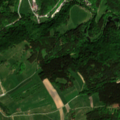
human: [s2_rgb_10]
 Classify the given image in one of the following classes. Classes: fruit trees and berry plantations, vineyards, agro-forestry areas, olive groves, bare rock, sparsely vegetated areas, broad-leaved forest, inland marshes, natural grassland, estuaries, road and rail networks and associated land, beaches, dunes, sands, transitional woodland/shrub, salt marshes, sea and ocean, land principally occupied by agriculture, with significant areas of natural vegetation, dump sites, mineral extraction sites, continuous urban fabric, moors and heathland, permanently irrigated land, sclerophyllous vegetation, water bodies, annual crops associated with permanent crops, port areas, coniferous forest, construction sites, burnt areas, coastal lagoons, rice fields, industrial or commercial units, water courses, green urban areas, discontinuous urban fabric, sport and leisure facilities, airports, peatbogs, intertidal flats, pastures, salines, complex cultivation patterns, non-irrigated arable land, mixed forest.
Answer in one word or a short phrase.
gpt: non-irrigated arable land, complex cultivation patterns, coniferous forest, mixed forest